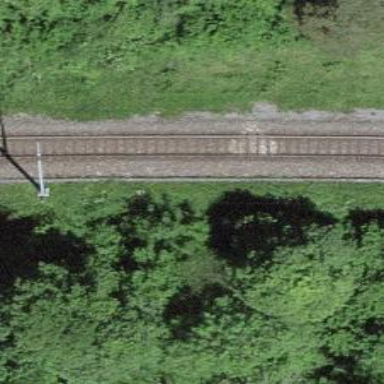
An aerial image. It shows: Railway line with electrified contact line. It runs along embankment with one track.